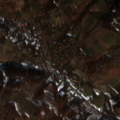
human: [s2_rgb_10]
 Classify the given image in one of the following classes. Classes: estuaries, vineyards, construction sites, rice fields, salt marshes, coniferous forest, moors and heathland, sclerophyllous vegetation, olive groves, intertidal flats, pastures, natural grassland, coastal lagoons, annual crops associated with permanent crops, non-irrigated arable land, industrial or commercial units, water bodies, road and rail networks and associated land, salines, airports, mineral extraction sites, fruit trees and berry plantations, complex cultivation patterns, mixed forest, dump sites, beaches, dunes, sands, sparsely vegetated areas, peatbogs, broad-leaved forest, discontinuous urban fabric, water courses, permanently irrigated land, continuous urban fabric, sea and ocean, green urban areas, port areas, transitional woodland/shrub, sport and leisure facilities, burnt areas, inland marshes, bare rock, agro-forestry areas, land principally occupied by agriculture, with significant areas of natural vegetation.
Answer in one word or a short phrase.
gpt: complex cultivation patterns, land principally occupied by agriculture, with significant areas of natural vegetation